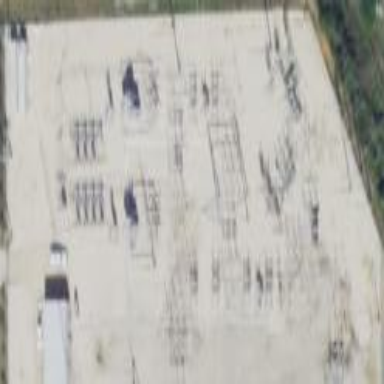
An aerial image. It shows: Distribution-level power substation.